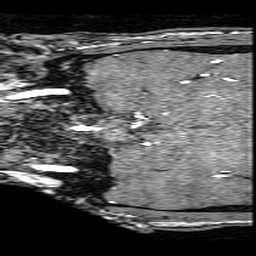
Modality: angio
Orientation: coronal
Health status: ill
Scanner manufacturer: philips
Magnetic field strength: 3 T
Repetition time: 0.01827 s
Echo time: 0.003394 s